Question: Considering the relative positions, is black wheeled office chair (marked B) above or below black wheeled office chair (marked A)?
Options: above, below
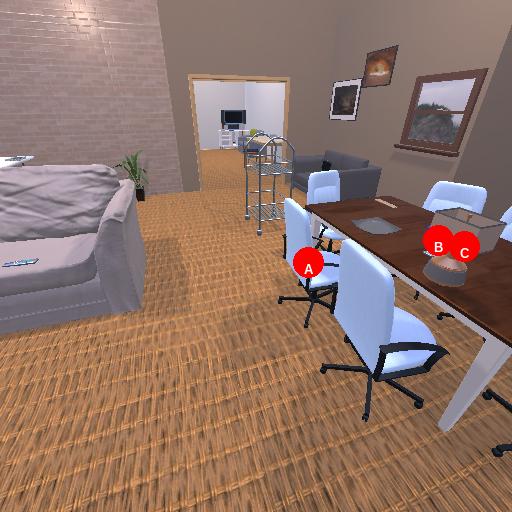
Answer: above